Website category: university
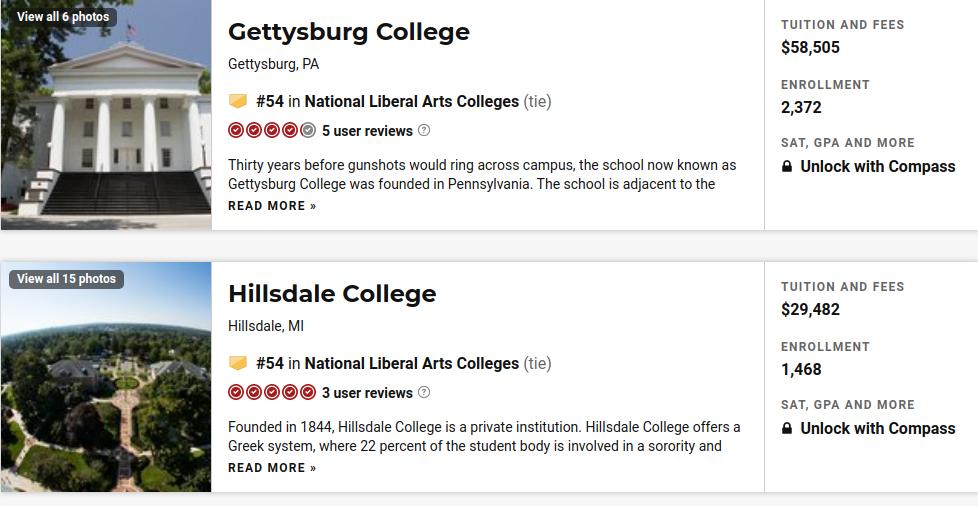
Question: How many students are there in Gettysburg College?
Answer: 2,372

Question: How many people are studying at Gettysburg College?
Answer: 2,372

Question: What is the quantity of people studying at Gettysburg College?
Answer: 2,372

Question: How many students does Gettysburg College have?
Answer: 2,372

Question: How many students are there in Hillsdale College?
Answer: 1,468

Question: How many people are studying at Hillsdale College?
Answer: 1,468

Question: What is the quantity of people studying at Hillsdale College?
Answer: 1,468

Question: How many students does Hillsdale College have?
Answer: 1,468

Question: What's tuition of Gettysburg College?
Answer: $58,505

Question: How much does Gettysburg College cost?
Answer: $58,505

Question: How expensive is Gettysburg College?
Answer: $58,505

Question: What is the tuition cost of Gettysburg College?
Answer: $58,505

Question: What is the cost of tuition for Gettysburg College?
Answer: $58,505

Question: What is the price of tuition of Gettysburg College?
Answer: $58,505

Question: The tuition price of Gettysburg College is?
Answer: $58,505

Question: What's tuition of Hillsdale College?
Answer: $29,482

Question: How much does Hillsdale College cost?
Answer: $29,482

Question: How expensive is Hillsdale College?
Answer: $29,482

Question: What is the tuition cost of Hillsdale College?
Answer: $29,482

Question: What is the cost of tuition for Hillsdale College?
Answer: $29,482

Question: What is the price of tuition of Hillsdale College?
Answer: $29,482

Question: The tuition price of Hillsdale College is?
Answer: $29,482

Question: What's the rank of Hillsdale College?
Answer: #54

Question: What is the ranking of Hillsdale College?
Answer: #54

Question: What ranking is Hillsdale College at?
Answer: #54

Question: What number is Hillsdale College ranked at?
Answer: #54

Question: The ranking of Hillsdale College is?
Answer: #54

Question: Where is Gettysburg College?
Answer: Gettysburg, PA

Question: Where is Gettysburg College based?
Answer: Gettysburg, PA

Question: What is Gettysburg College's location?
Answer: Gettysburg, PA

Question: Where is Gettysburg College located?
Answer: Gettysburg, PA

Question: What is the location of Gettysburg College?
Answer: Gettysburg, PA

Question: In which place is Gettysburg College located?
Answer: Gettysburg, PA

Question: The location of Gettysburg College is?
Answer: Gettysburg, PA

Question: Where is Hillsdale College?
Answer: Hillsdale, MI

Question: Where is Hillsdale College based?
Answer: Hillsdale, MI

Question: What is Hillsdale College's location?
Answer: Hillsdale, MI

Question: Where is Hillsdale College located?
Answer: Hillsdale, MI

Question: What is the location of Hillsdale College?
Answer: Hillsdale, MI

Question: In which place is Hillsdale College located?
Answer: Hillsdale, MI

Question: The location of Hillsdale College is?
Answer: Hillsdale, MI

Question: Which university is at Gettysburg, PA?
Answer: Gettysburg College

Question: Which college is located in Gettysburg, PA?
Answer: Gettysburg College

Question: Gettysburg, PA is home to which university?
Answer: Gettysburg College

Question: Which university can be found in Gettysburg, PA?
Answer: Gettysburg College

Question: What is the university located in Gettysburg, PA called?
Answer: Gettysburg College

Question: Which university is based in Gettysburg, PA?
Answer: Gettysburg College

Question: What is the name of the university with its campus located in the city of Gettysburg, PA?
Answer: Gettysburg College

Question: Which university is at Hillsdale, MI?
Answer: Hillsdale College

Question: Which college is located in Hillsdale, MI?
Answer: Hillsdale College

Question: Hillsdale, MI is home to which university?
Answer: Hillsdale College

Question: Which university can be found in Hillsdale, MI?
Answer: Hillsdale College

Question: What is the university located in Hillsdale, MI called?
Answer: Hillsdale College

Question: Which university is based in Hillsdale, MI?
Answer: Hillsdale College

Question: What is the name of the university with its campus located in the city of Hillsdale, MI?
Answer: Hillsdale College